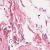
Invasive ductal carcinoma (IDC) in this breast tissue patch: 0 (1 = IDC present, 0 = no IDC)